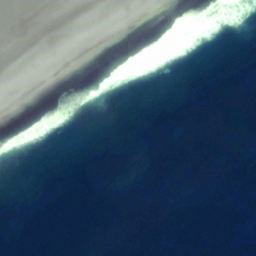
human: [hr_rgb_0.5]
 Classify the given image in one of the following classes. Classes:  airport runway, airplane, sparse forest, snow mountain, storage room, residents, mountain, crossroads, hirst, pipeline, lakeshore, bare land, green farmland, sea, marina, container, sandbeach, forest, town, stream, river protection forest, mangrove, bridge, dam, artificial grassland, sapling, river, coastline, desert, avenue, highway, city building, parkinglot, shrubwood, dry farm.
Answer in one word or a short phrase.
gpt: coastline